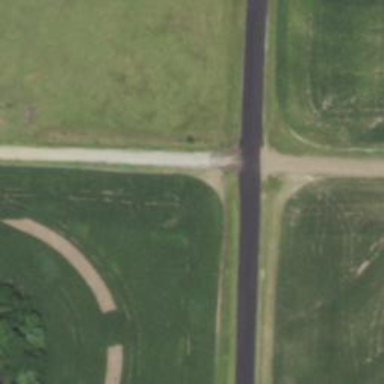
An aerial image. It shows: Tertiary road.